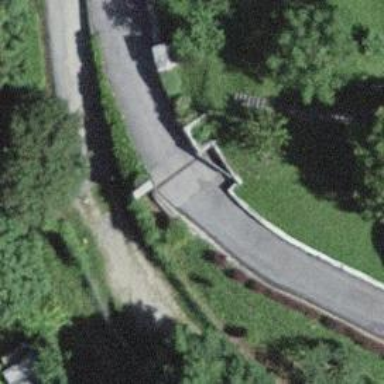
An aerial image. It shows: Retaining wall.